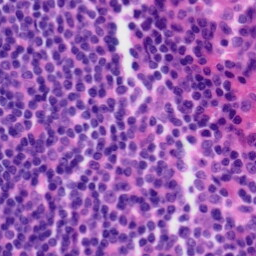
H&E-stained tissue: Tonsil